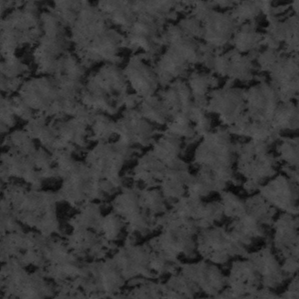
Label: frost